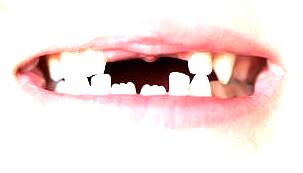
Condition: hypodontia